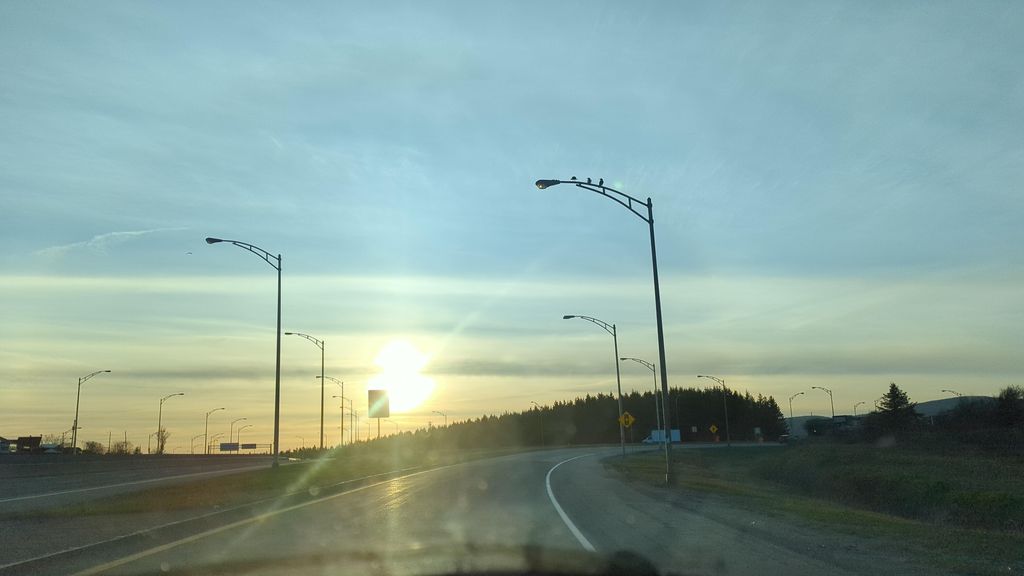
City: quebec_city